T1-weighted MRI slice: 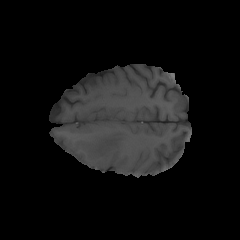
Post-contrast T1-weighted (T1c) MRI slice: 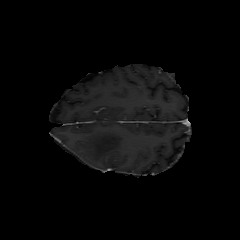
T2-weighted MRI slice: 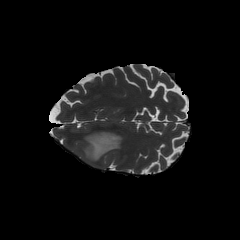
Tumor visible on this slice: yes